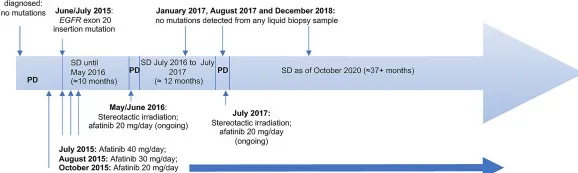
Patient 1 case history and time line of key events. PD, progressive disease; SD, stable disease.
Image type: chart (chart)